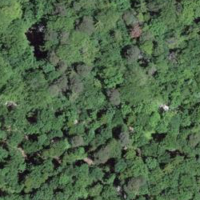
EUNIS habitat code: 44
Species observed at this site:
Cardamine heptaphylla